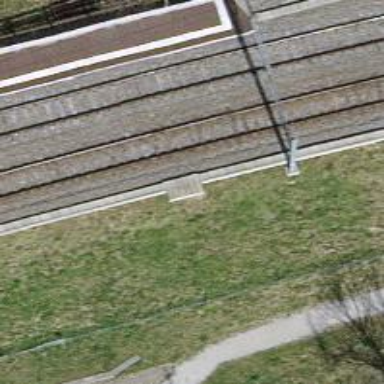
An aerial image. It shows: Single-track railway with electrified contact lines.